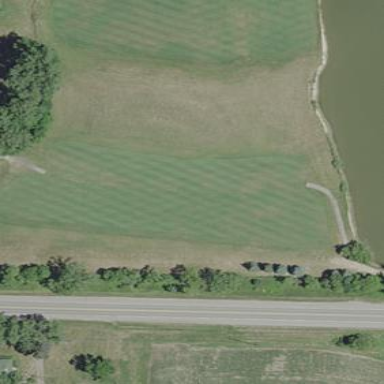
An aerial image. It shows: Scenic golf fairway.